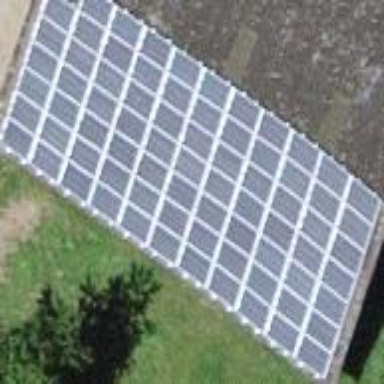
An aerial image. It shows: Solar power generator with photovoltaic panels.